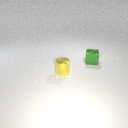
small green metal cube behind small yellow metal cylinder